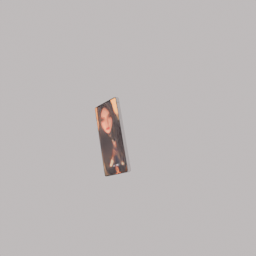
Label: electronics